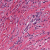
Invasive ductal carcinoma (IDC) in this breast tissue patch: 1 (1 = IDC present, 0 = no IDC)